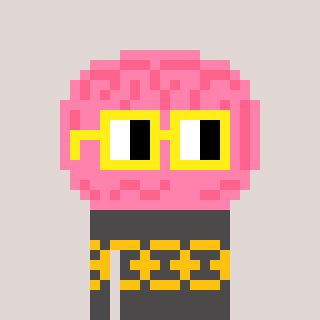
a pixel art character with square yellow glasses, a brain-shaped head and a grayscale-colored body on a warm background